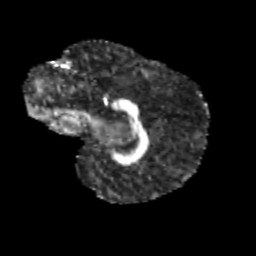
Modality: FA
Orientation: sagittal
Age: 11
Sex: male
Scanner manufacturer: siemens
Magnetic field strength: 3 T
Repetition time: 3.8 s
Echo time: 0.07 s